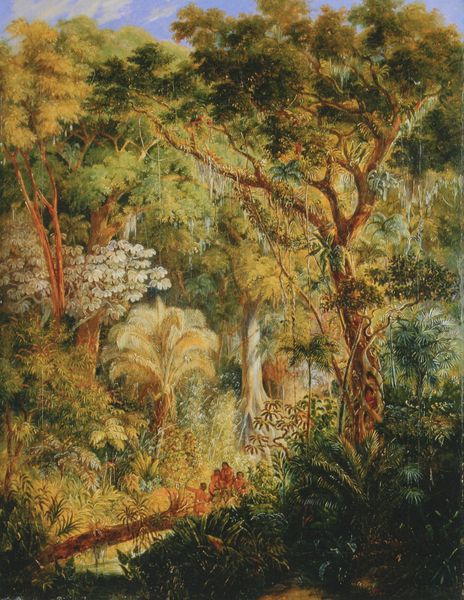
Titel: Brasilianischer Urwald mit Figurengruppe
Künstler: Johann Moritz Rugendas
Standort: Potsdam
Institution: Stiftung Preußische Schlösser und Gärten Berlin-Brandenburg, Gemäldesammlun
Schlagwörter: baum, blau, blätter, dunkel, gemälde, gruppe, himmel, laub, wasser, weiß, wolken, bäume, gelb, grün, landschaft, menschen, ocker, äste, braun, bunt, hell, licht, männer, orange, schwarz, gras, rot, tiere, weg, wolke, beige, mensch, bild, öl, ast, baumstamm, gräser, horizont, natur, stamm, strauch, zweige, busch, büsche, gebüsch, sonne, sträucher, familie, blatt, pflanze, pflanzen, tal, wald, garten, ranken, bogen, sonnenlicht, farbe, tag, landschaftsmalerei, vegetation, herbst, naiv, ölgemälde, stämme, wild, farn, palme, ölfarbe, exotik, exotisch, zweig, lichtung, leinwand, flora, unterholz, wurzeln, fällen, dickicht, urwald, menschengruppe, palmen, wildnis, lianen, gestrüpp, grüntöne, wipfel, pfeil, wildniss, urvolk, palm, dschungel, indianer, ureinwohner, regenwald, wilde, schlingpflanzen, liane, ginko, jungle, totholz, tropen, eingeborene, manner, blätterwald, gaughin, palemn, artenvielfalt, verschlungenheit, palmenstauden, pflanzen+blumen, mangroven